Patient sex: F
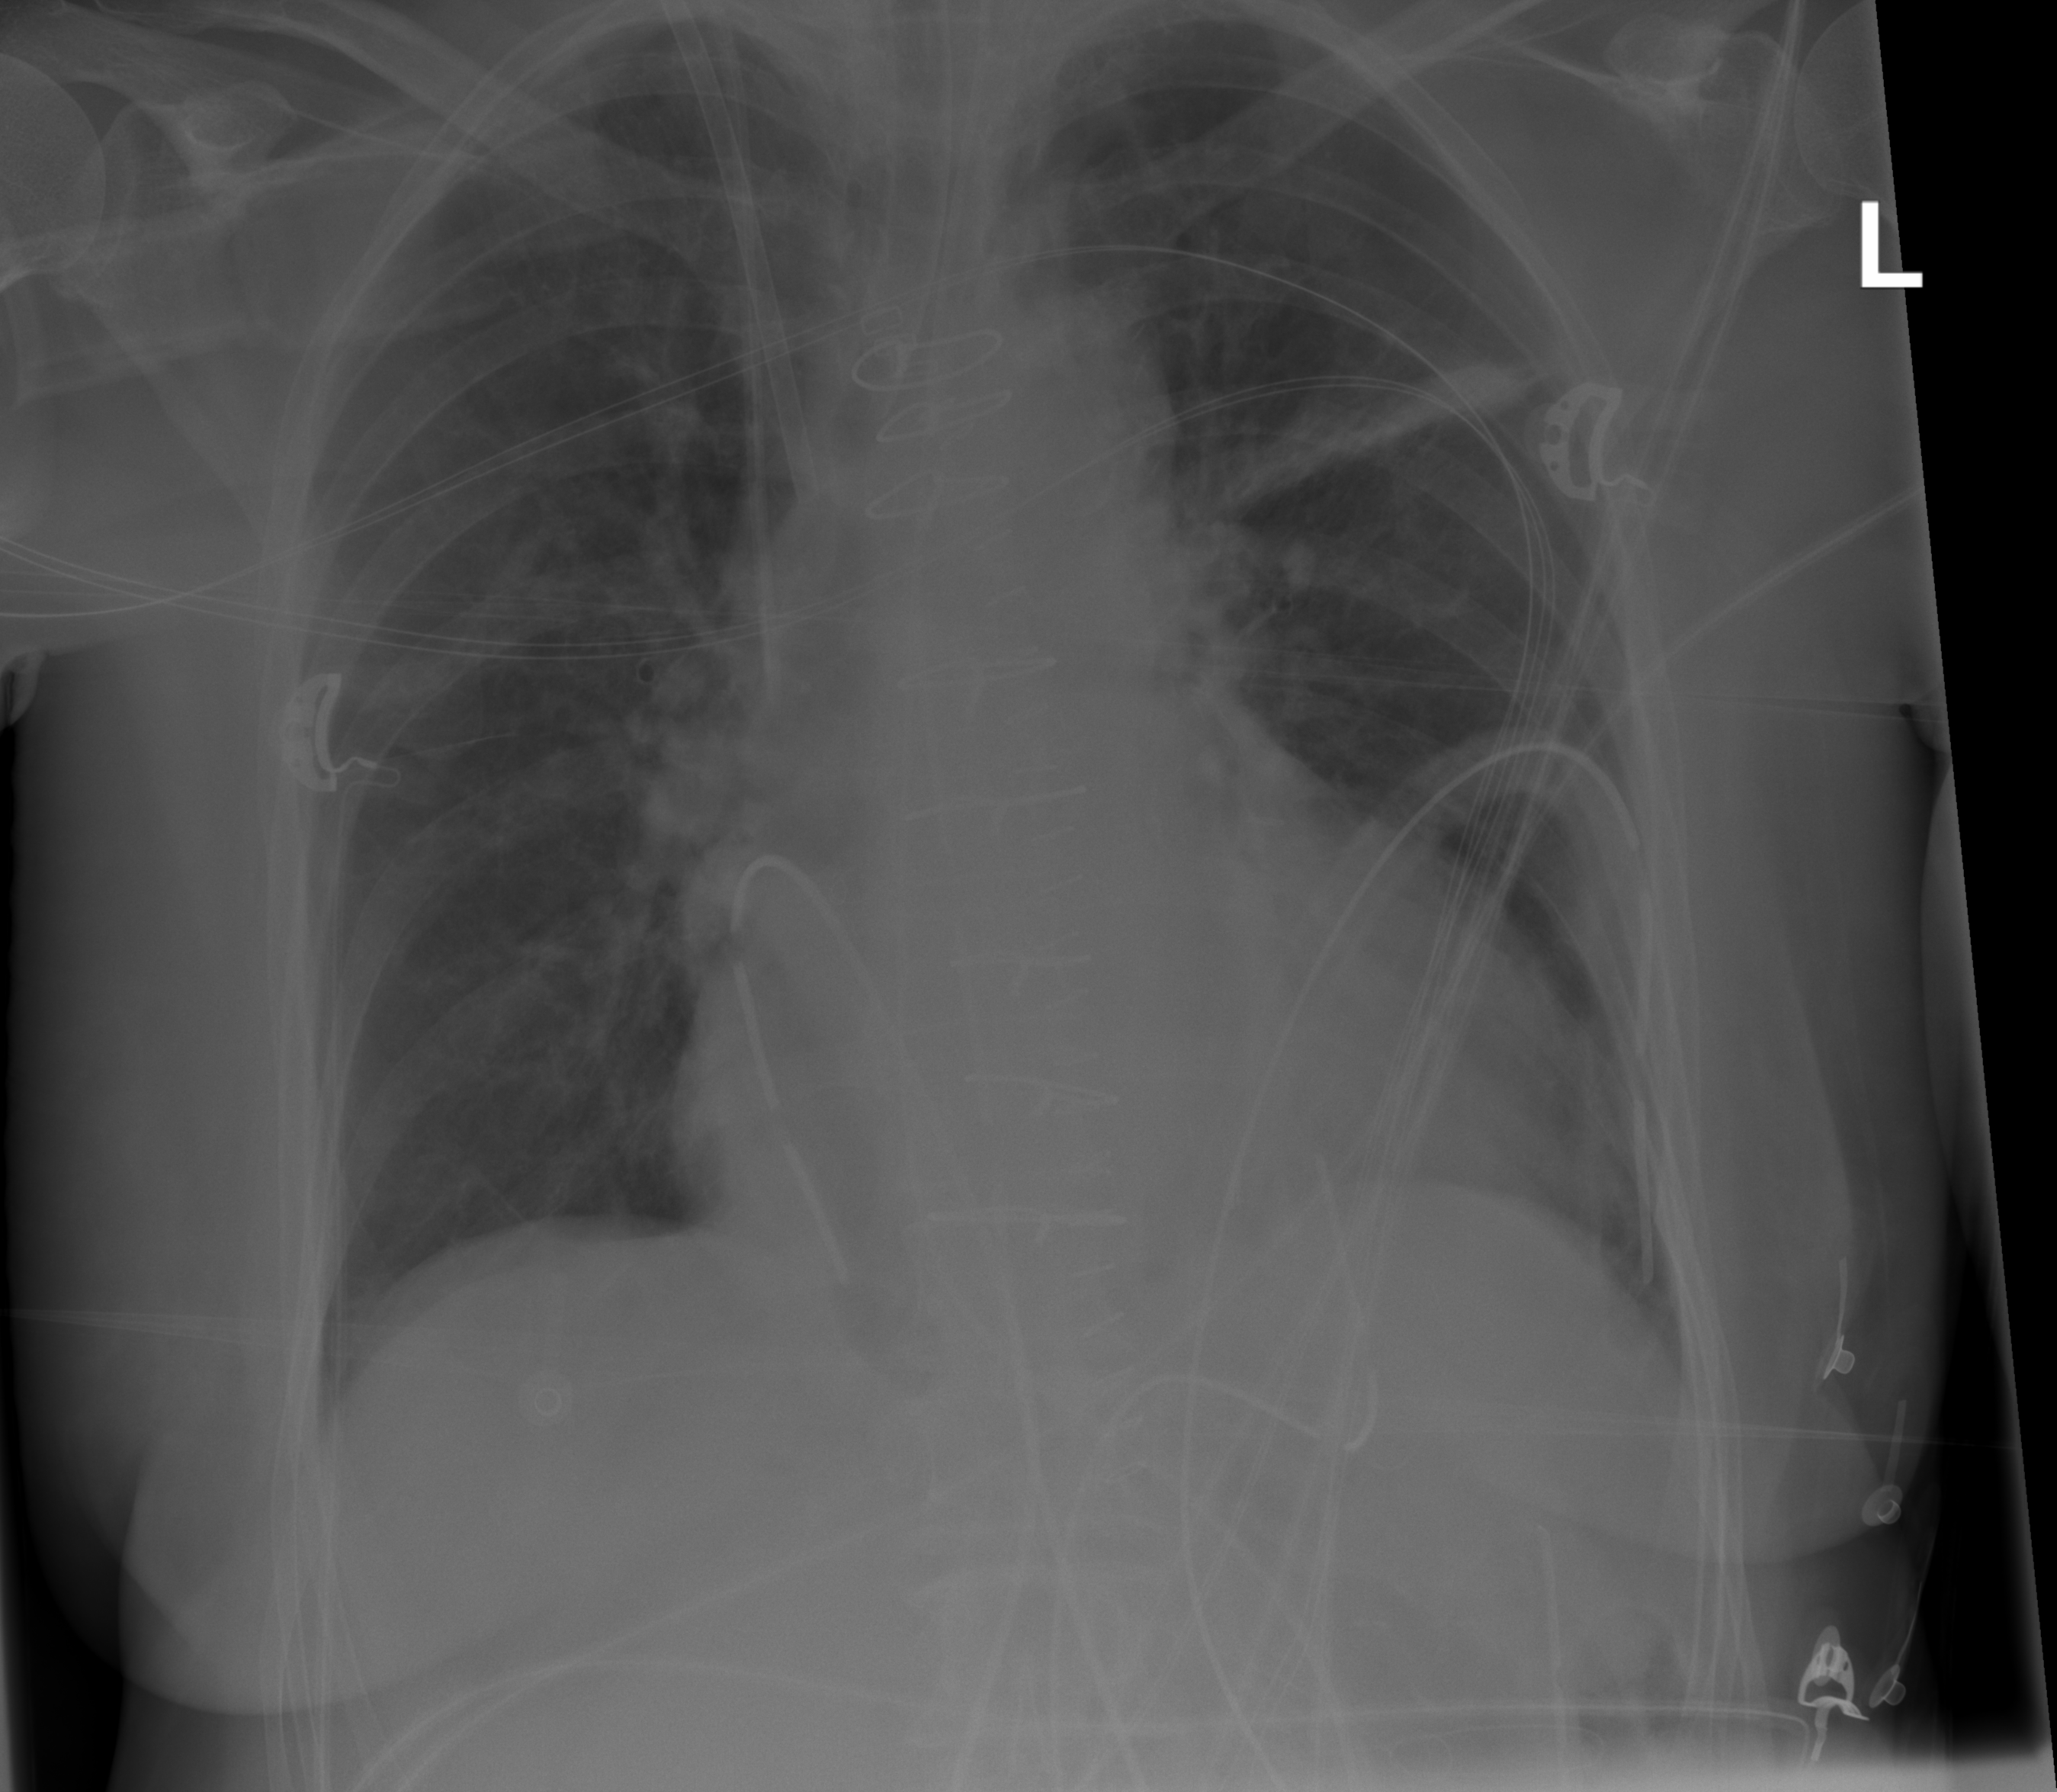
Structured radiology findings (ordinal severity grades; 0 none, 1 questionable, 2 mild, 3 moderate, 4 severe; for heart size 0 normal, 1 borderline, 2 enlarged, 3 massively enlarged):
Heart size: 2
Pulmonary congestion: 0
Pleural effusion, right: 0
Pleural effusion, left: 0
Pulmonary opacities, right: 0
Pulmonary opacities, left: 0
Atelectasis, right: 0
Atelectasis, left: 2